Question: When I select a custom made cell it hides everything in the cell and shows only the selection color.

how can I just darken the background a bit when selected?
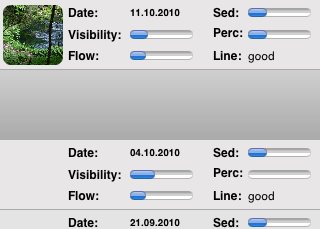
Answer: Alternatively to overriding 'setHighlighted:', you can use the view makeup of a table view cell to your advantage.
When iOS applies the highlight, it is actually using the 'selectedBackgroundView' property of each table view cell. So, you can make a custom UIView (style it however, such as giving it your desired background colour) and set that as the 'selectedBackgroundView' property ('cell.selectedBackgroundView') of the table view cell. Do this in 'cellForRowAtIndexPath:', when customising the other details of your cell.
This will mean you take control of the selection yourself; the iOS default gradient will not be applied.
---
It is also possible to change the 'selectedBackgroundView' via Interface Builder. In the same nib as your custom cell, create another view in the nib - not a subview of the custom table view cell - and wire that up with the 'selectedBackgroundView' outlet of the custom table view cell.